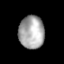
Tissue: lung
Cell type: Endothelial cells
Senescence score: 0.5516
Nuclear area (px): 826
Mean DAPI intensity: 167.211